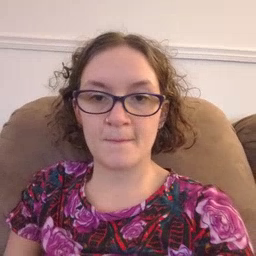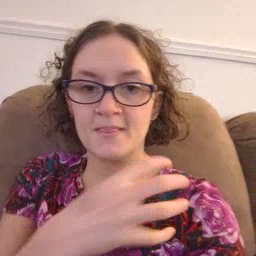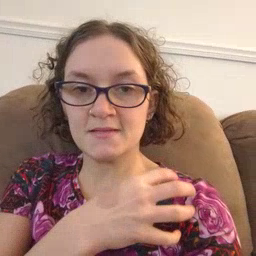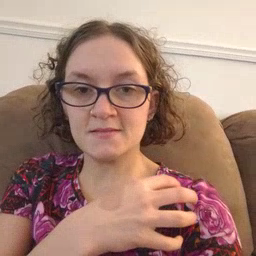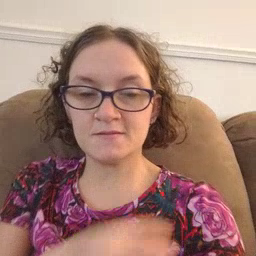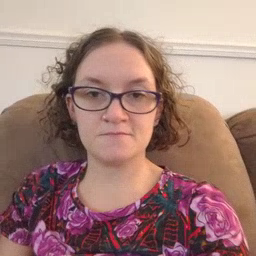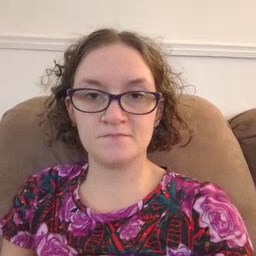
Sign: police